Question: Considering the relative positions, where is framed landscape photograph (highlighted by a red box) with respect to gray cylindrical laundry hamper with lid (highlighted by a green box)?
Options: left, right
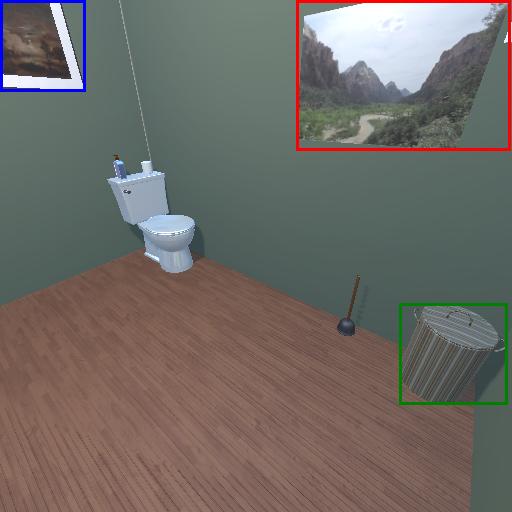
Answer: left